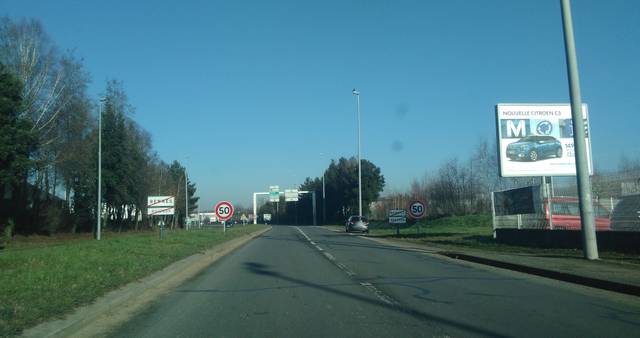
Region: France
Coordinates: 48.133, -1.691